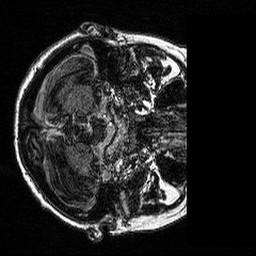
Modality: MP2RAGE
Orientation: axial
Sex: female
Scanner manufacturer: siemens
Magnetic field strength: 3 T
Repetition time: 5 s
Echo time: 0.00292 s